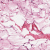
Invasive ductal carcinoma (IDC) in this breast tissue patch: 0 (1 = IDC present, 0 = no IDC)